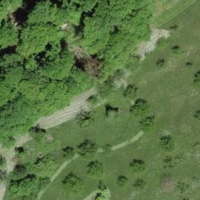
EUNIS habitat code: 25
Species observed at this site:
Salvia pratensis